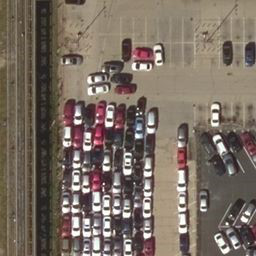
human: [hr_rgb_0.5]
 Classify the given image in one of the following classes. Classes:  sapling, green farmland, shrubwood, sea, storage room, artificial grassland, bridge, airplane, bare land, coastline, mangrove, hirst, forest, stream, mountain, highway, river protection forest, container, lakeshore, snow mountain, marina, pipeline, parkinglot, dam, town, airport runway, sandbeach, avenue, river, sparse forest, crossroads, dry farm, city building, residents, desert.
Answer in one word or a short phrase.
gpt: parkinglot